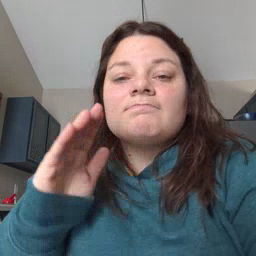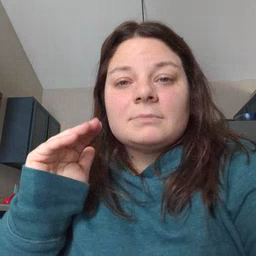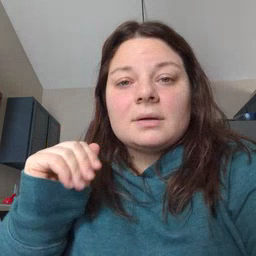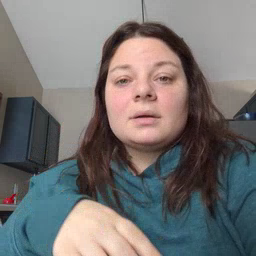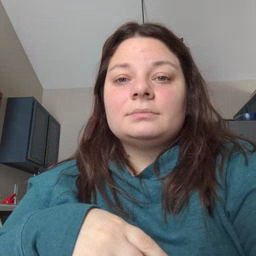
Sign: bye